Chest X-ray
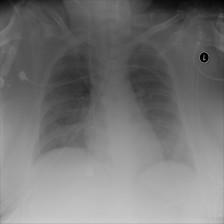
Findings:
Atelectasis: negative
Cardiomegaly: negative
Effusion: negative
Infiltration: negative
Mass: negative
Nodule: negative
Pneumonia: negative
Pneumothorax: negative
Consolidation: negative
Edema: negative
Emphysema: negative
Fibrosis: negative
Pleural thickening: negative
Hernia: negative